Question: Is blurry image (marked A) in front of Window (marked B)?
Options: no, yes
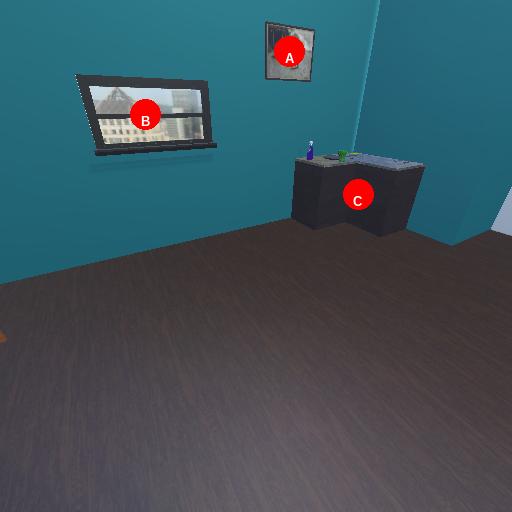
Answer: no